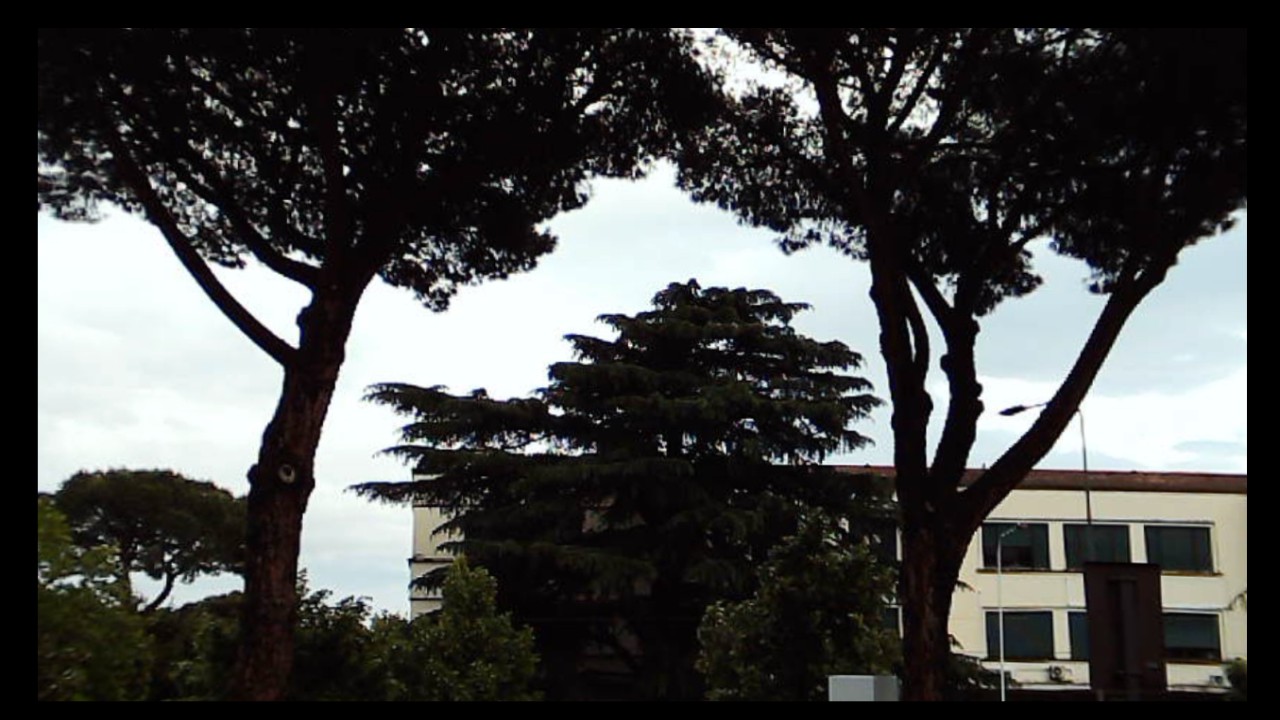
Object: DarwinFPV cineape20